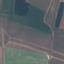
Land use / land cover class: AnnualCrop